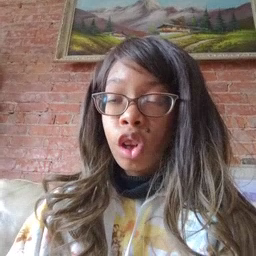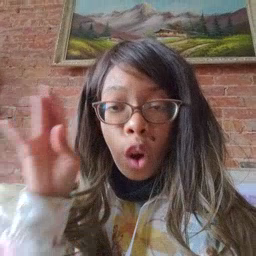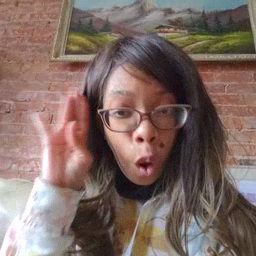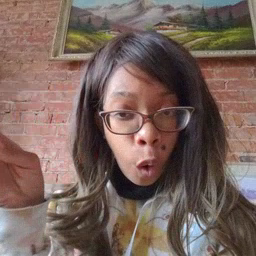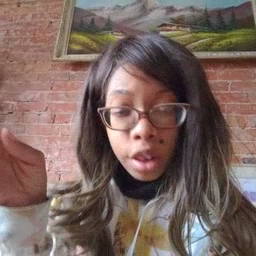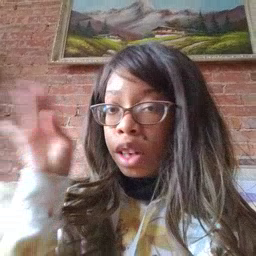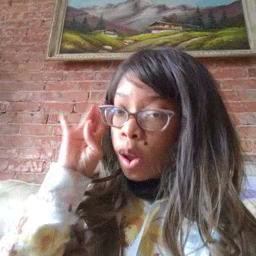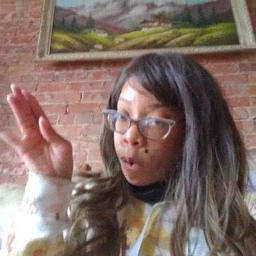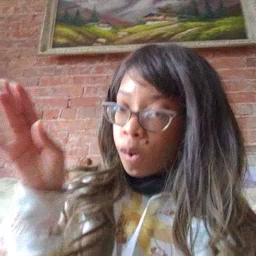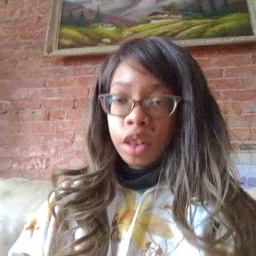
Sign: hello